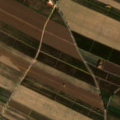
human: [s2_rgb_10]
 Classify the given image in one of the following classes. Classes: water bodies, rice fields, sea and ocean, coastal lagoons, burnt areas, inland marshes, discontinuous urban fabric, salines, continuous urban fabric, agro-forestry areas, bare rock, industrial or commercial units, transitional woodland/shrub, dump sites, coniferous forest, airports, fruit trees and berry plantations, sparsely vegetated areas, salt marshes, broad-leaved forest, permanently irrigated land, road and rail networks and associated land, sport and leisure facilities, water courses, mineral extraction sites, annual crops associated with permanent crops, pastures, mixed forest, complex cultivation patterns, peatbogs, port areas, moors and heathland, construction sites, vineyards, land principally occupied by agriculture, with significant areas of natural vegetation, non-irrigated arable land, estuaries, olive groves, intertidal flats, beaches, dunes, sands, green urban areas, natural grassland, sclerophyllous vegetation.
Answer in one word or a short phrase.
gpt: permanently irrigated land, vineyards